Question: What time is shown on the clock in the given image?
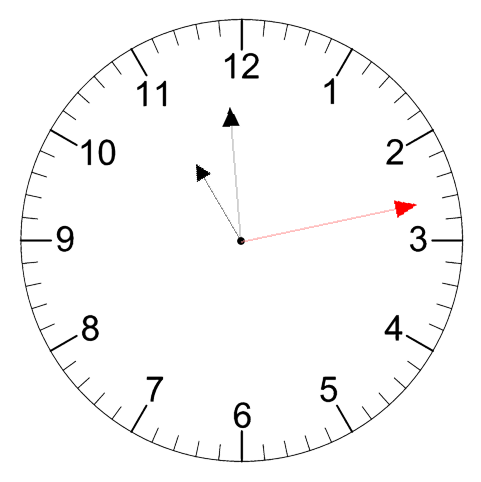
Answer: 10:59:13